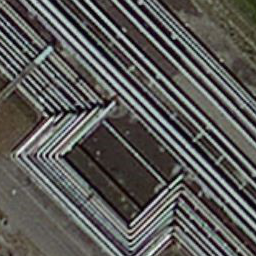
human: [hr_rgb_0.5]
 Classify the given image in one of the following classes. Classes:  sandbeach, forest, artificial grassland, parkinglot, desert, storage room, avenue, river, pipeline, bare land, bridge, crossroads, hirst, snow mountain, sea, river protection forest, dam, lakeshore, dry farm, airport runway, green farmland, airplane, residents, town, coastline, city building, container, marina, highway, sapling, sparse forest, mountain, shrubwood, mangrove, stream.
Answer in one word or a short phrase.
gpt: pipeline